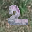
Label: 2